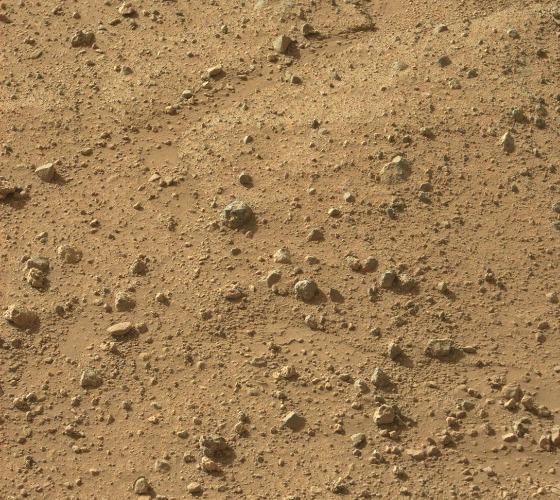
Terrain classes present: Gravel / Sand / Soil, Rock, Shadow